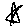
Label: star